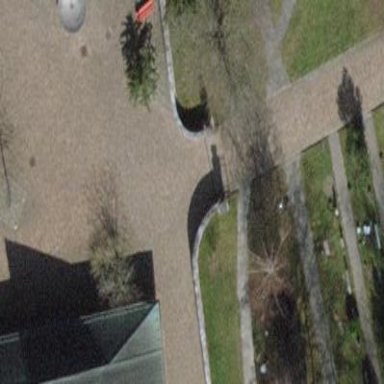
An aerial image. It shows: Pedestrian road.